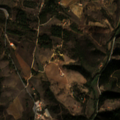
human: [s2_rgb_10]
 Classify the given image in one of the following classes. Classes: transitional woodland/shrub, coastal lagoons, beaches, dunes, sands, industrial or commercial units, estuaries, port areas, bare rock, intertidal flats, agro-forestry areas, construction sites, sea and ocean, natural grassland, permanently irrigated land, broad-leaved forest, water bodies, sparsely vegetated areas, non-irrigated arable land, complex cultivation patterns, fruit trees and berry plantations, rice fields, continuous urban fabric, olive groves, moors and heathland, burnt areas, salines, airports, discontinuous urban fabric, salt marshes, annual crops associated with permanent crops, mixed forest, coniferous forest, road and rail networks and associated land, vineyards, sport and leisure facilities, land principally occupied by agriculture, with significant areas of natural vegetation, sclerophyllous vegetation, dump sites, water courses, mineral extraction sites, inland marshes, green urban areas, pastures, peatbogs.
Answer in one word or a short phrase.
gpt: non-irrigated arable land, pastures, land principally occupied by agriculture, with significant areas of natural vegetation, transitional woodland/shrub